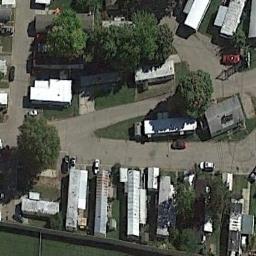
Label: residential